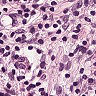
Metastatic tissue present: no